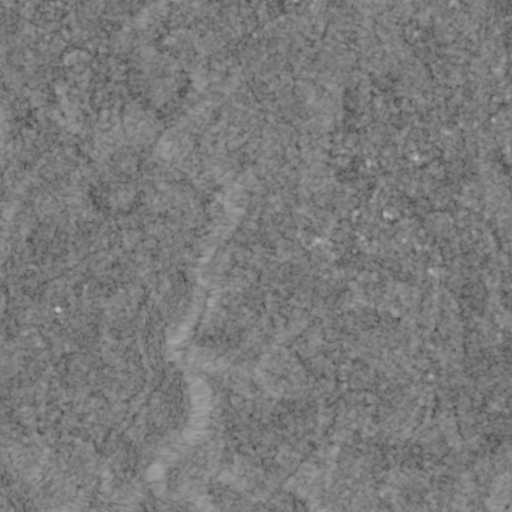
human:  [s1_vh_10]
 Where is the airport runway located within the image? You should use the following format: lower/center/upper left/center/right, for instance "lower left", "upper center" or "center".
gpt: The airport runway is located in the upper right of the image.
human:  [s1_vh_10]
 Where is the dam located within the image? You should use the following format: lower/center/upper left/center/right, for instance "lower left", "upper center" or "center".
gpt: The dam is located in the upper right of the image.
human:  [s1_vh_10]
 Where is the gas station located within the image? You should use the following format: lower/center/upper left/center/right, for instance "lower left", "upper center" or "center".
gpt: The gas station is located in the upper right of the image.
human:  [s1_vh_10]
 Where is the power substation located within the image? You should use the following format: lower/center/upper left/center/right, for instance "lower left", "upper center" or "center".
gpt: The power substation is located in the upper center of the image.
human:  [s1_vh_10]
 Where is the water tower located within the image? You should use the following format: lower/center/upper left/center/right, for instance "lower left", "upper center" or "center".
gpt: The water tower is located in the upper center of the image.
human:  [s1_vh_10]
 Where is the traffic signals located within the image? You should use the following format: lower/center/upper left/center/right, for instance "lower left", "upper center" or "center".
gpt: The traffic signals is located in the upper right of the image.
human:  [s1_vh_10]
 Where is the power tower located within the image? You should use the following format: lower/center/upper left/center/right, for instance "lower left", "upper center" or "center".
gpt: There is no power tower in the image.

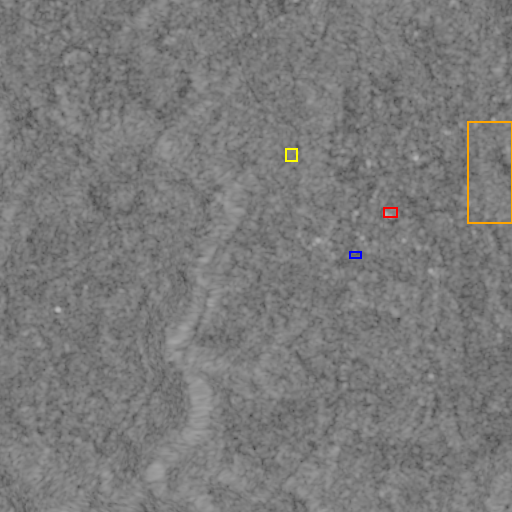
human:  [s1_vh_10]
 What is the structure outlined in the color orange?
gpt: The structure outlined in orange is a park.
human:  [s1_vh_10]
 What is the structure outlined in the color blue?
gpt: The structure outlined in blue is a parking lot.
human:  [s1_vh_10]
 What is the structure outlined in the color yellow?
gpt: The structure outlined in yellow is a power substation.
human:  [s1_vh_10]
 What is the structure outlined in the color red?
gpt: The structure outlined in red is a building.
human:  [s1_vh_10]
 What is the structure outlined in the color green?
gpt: There is no green outline.